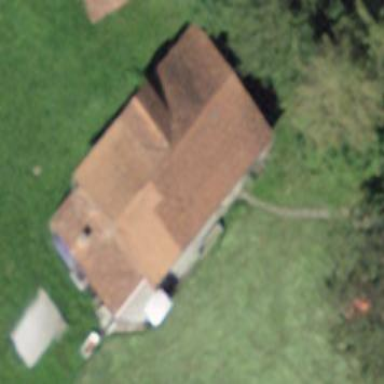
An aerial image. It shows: Rural barn.